Aerial crown-view tile of a tropical tree (Barro Colorado Island, Panama), acquired 20250616:
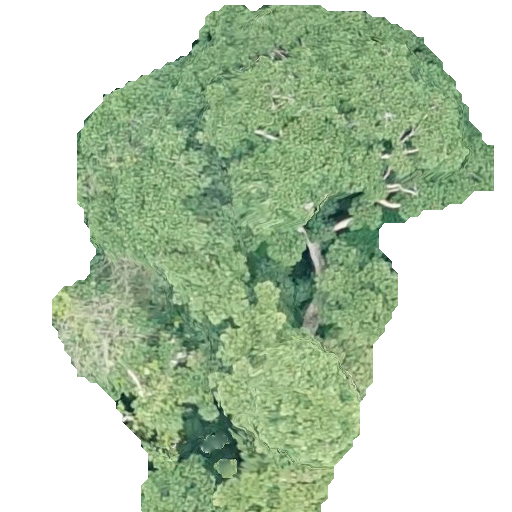
Species: Sterculia apetala
GBIF accepted scientific name: Sterculia apetala
Crown area: 223.496 m²